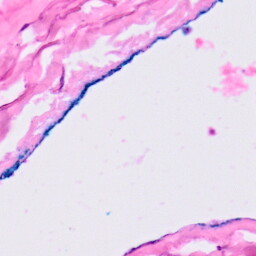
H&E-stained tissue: Lung